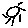
Label: sun